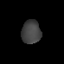
Tissue: lung
Cell type: Epithelial cells
Senescence score: 0.2265
Nuclear area (px): 448
Mean DAPI intensity: 65.699